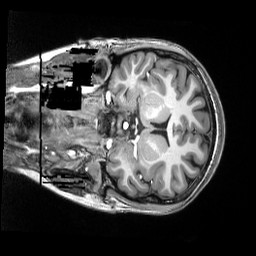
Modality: T1w
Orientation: coronal
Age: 18
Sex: female
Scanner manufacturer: siemens
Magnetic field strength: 3 T
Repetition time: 2.5 s
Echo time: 0.00343 s